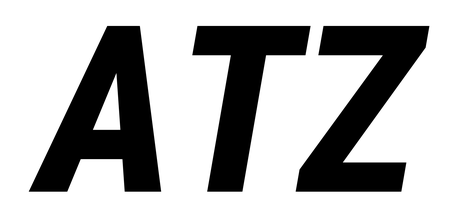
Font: Roboto-Italic_Condensed_ExtraBold_Italic